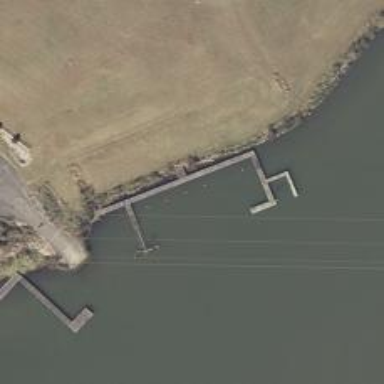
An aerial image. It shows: Man-made pier.